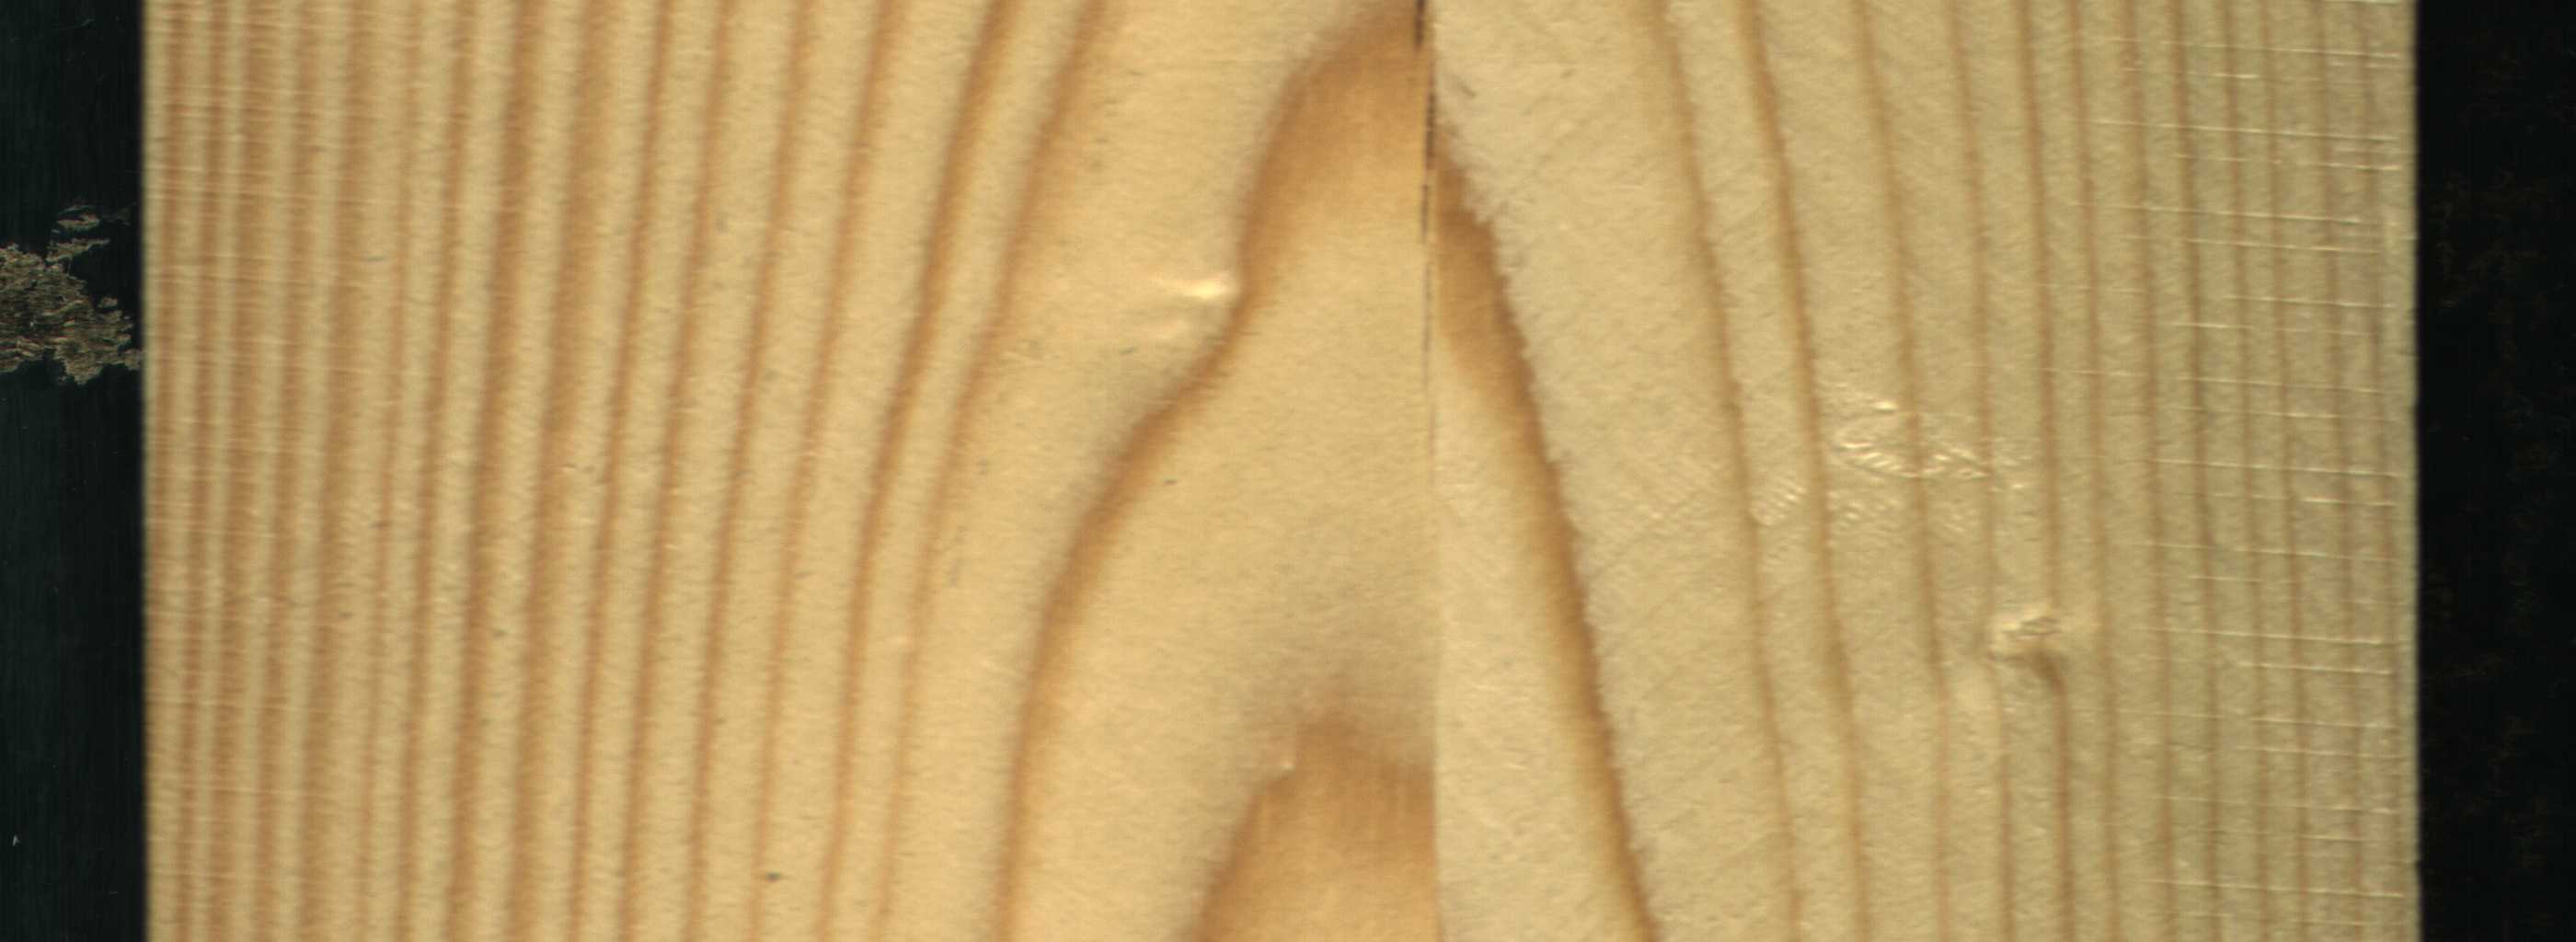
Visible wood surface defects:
Crack
Crack